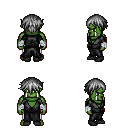
a pixel art fantasy rpg character, male body template, orc, green skin, gray robe, white pants, gray short bangs hairstyle, white cloth bandages, black shoes, four views (front, back, left, right), 2x2 character sprite sheet, small pixel art, hard edges, no anti-aliasing